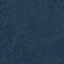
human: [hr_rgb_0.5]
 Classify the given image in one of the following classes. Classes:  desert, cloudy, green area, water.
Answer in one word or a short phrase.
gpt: green area